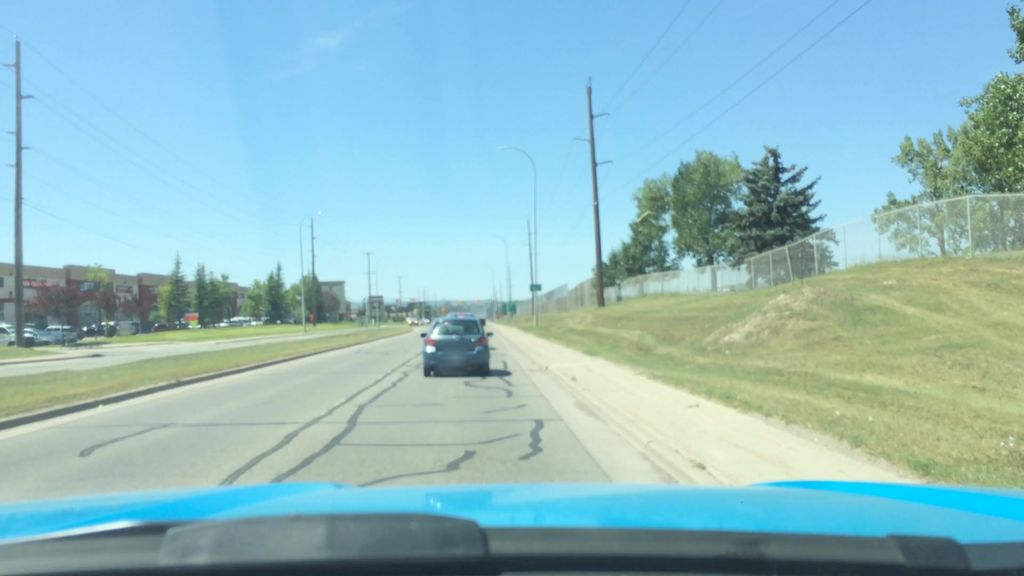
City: calgary